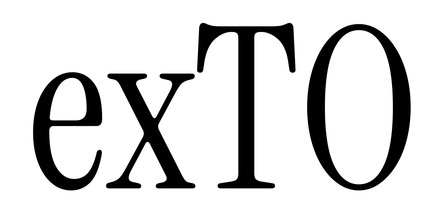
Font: InstrumentSerif-Regular